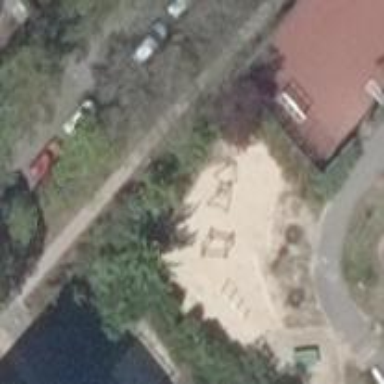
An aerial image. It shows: Playground area for leisure land.